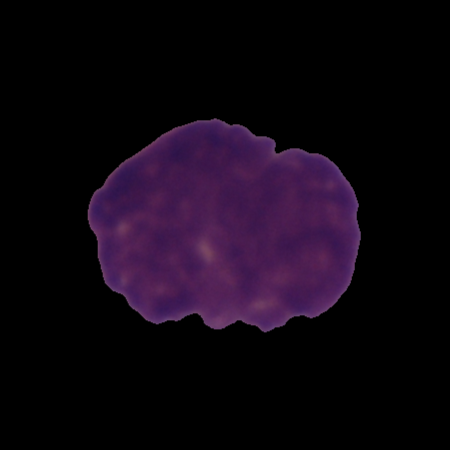
Label: cancer